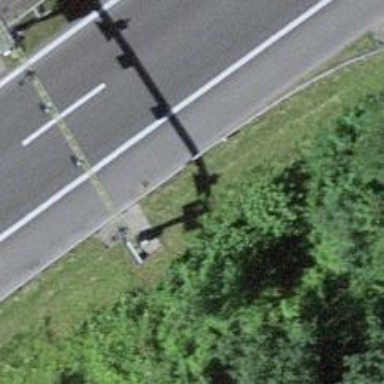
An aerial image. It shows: Gantry with traffic signals installed on it.